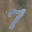
Label: 7